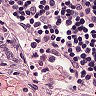
Metastatic tissue present: no